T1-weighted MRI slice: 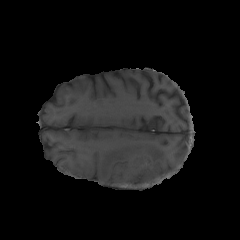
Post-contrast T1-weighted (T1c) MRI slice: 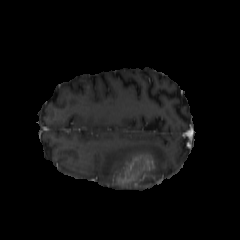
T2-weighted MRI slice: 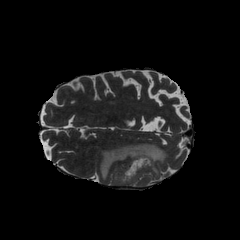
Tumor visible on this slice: yes